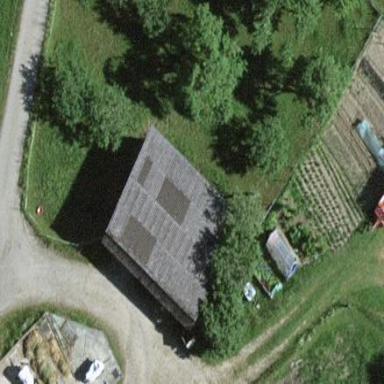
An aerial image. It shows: Shed.